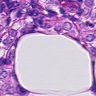
Metastatic tissue present: yes